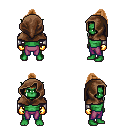
a pixel art fantasy rpg character, male body template, orc, green skin, steel arm armor, magenta pants, brown long topknot hairstyle, cloth hood, gold gloves, four views (front, back, left, right), 2x2 character sprite sheet, small pixel art, hard edges, no anti-aliasing